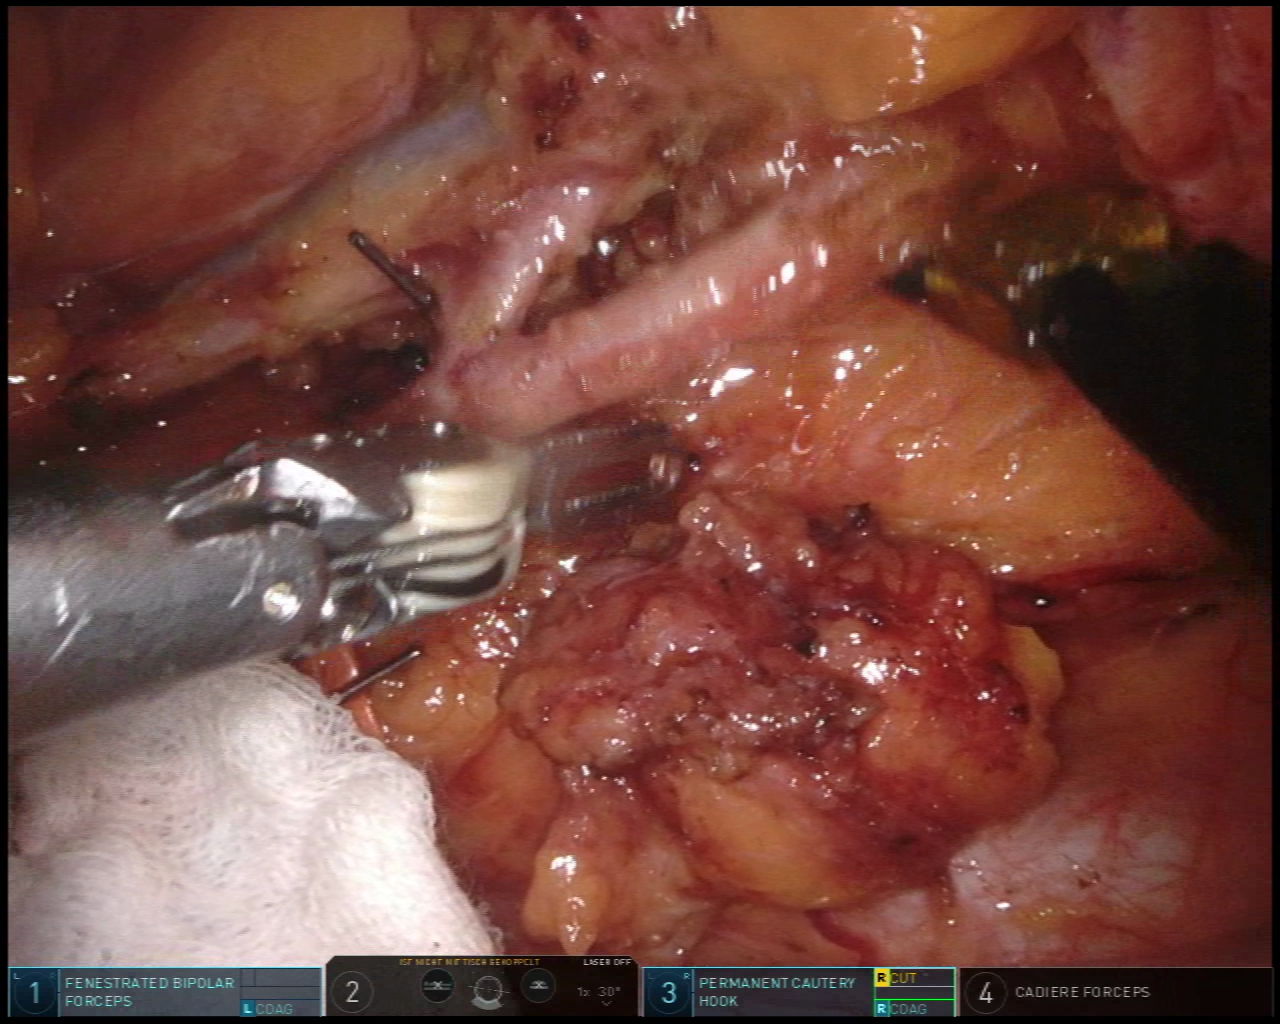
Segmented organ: intestinal_veins
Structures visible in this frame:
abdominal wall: no
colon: no
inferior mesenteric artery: yes
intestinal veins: yes
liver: no
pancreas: no
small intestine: no
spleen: no
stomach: no
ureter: no
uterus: no
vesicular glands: no